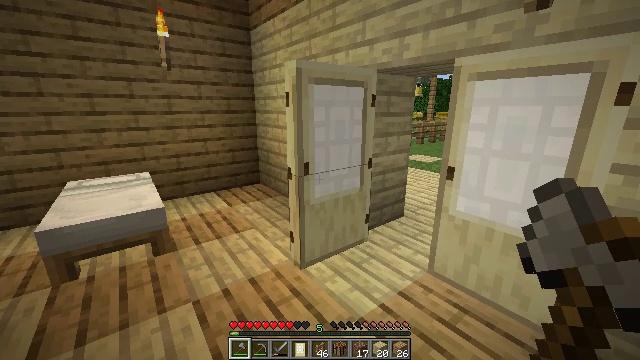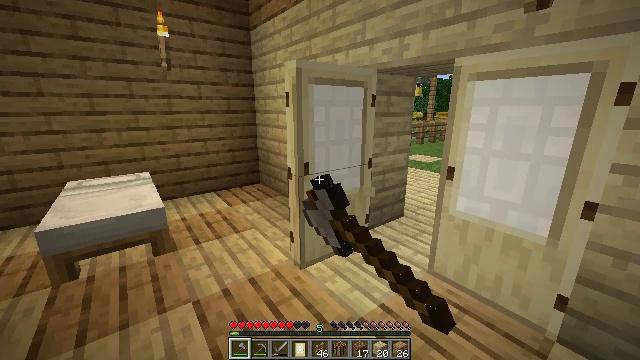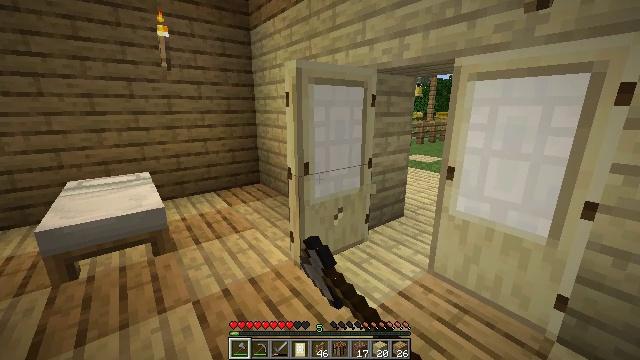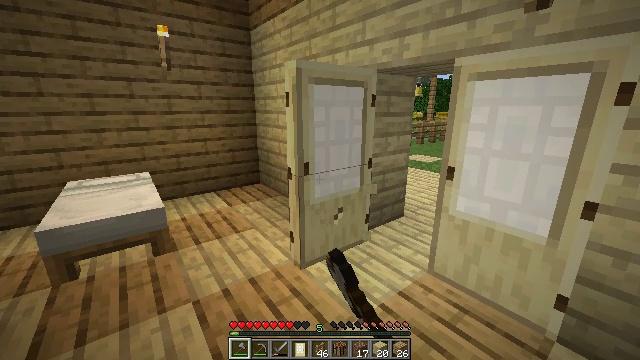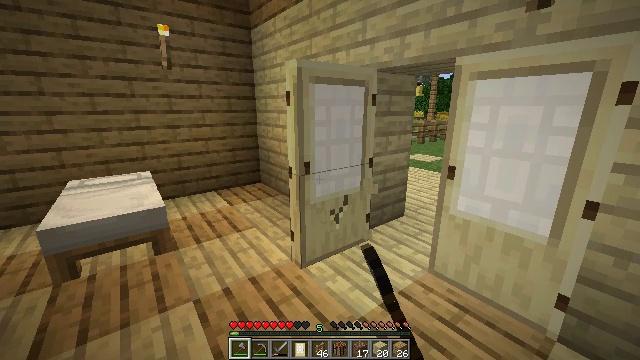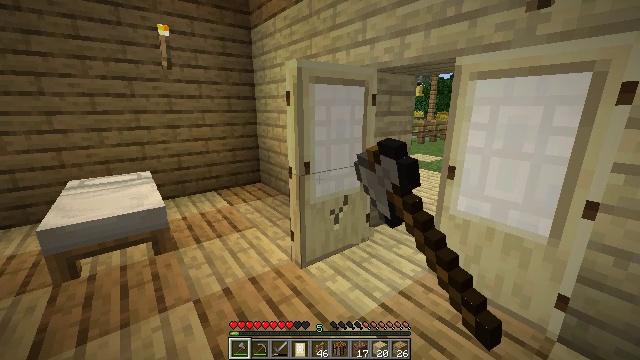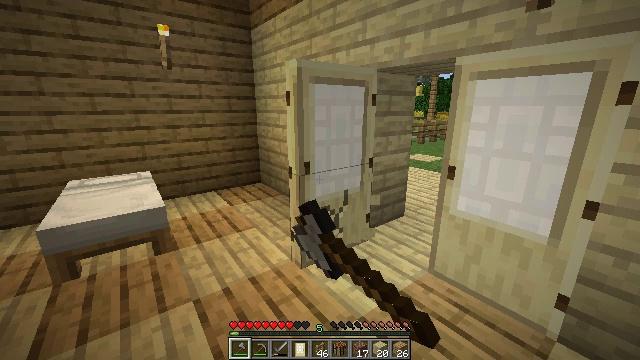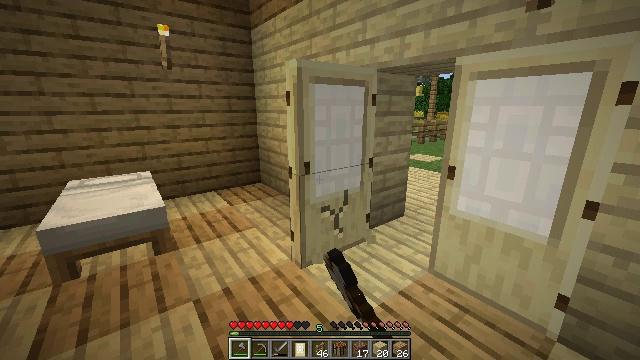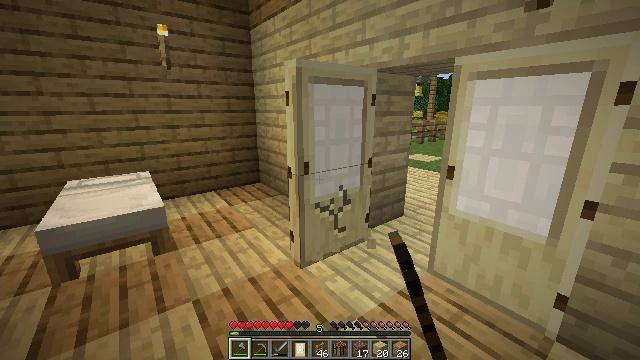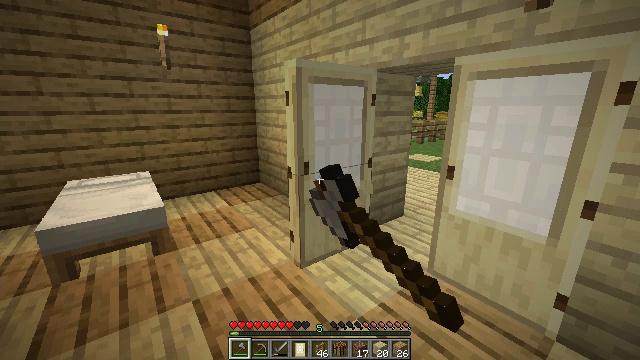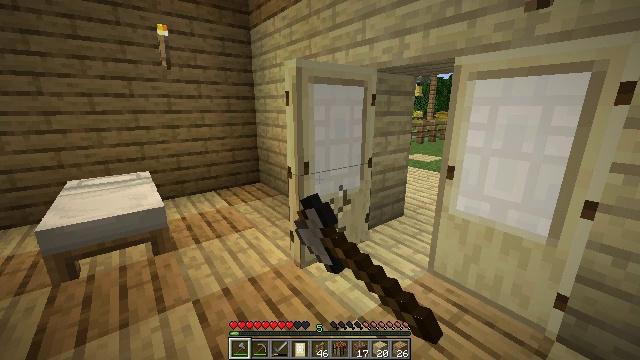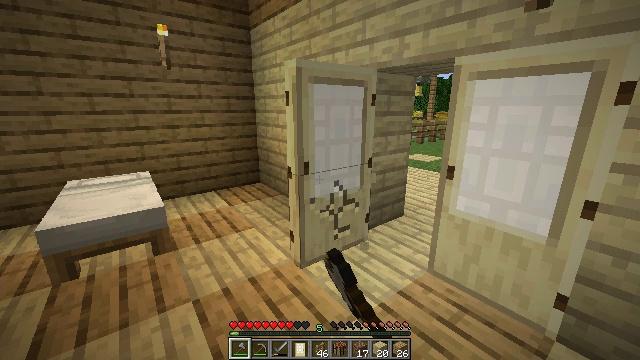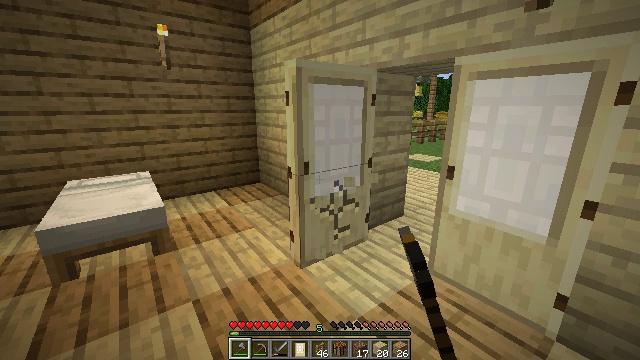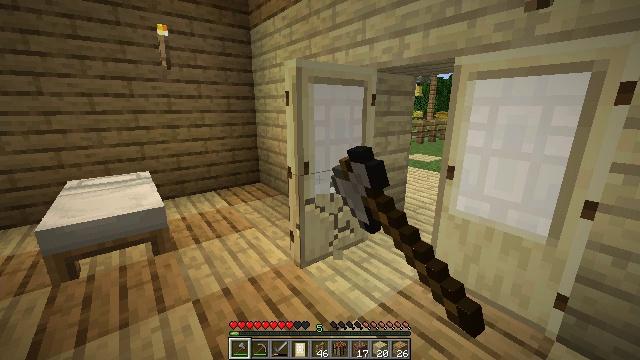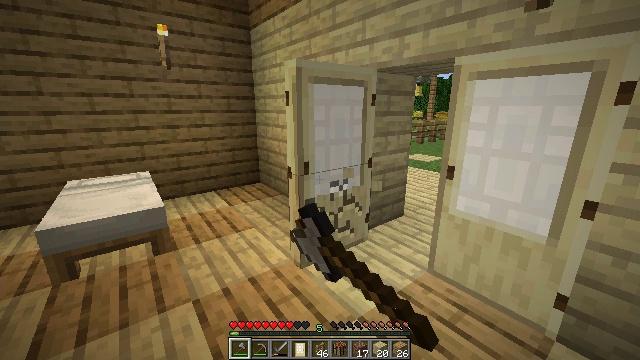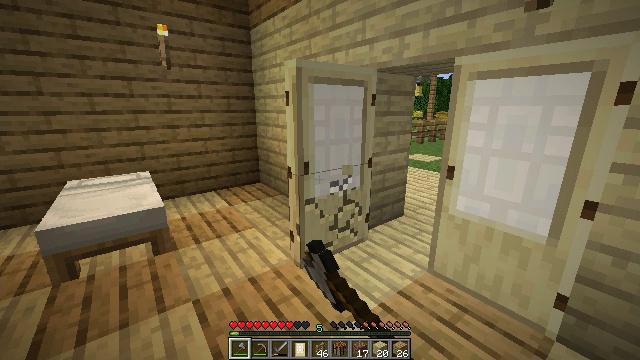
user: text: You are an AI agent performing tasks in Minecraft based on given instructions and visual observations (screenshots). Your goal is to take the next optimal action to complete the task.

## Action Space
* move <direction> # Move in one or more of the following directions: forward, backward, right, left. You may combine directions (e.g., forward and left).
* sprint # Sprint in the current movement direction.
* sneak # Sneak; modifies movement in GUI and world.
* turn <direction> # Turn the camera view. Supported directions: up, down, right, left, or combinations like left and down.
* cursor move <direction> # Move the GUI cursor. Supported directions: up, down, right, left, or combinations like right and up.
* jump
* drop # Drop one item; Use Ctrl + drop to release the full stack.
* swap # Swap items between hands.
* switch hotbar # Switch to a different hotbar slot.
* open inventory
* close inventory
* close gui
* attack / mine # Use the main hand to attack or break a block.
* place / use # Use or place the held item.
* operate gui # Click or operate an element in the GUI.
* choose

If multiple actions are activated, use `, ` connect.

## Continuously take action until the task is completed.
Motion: motion action
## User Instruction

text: Disassemble the birch door from the building.
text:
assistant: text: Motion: attack / mine
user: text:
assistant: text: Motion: attack / mine
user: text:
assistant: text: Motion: attack / mine
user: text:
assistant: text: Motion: attack / mine
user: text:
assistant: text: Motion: attack / mine
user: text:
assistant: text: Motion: attack / mine
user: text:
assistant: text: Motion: attack / mine
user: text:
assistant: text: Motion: attack / mine
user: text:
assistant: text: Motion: attack / mine
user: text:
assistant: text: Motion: attack / mine
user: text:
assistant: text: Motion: attack / mine
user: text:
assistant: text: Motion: attack / mine
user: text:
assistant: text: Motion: attack / mine
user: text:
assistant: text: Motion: attack / mine
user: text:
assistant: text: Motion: attack / mine
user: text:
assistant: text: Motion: attack / mine
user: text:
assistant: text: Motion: attack / mine
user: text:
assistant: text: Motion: attack / mine
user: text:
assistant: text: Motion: attack / mine
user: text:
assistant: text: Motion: attack / mine
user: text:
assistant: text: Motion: attack / mine
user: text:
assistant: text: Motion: attack / mine
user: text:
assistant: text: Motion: attack / mine
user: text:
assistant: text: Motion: attack / mine
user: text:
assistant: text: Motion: attack / mine
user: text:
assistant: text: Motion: attack / mine
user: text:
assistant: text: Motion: attack / mine